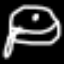
Label: frog